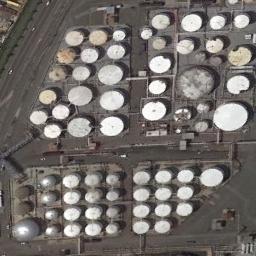
Label: storage tanks